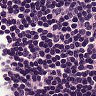
Metastatic tissue present: no